Interaction volume radius: 5 \u00c5
Interaction volume height: 10 \u00c5
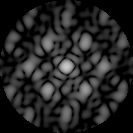
Disorder parameter: 0.3038